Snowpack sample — Rabbit Ears Pass, Jackson County, Colorado, USA (12/17/25, 1:08 PM MST)
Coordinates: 40.387, -106.625
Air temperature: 34 °F
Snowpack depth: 46 cm
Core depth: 10 cm
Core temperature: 30.2 °F
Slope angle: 6°, slope face: 165°
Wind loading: medium
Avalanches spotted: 0
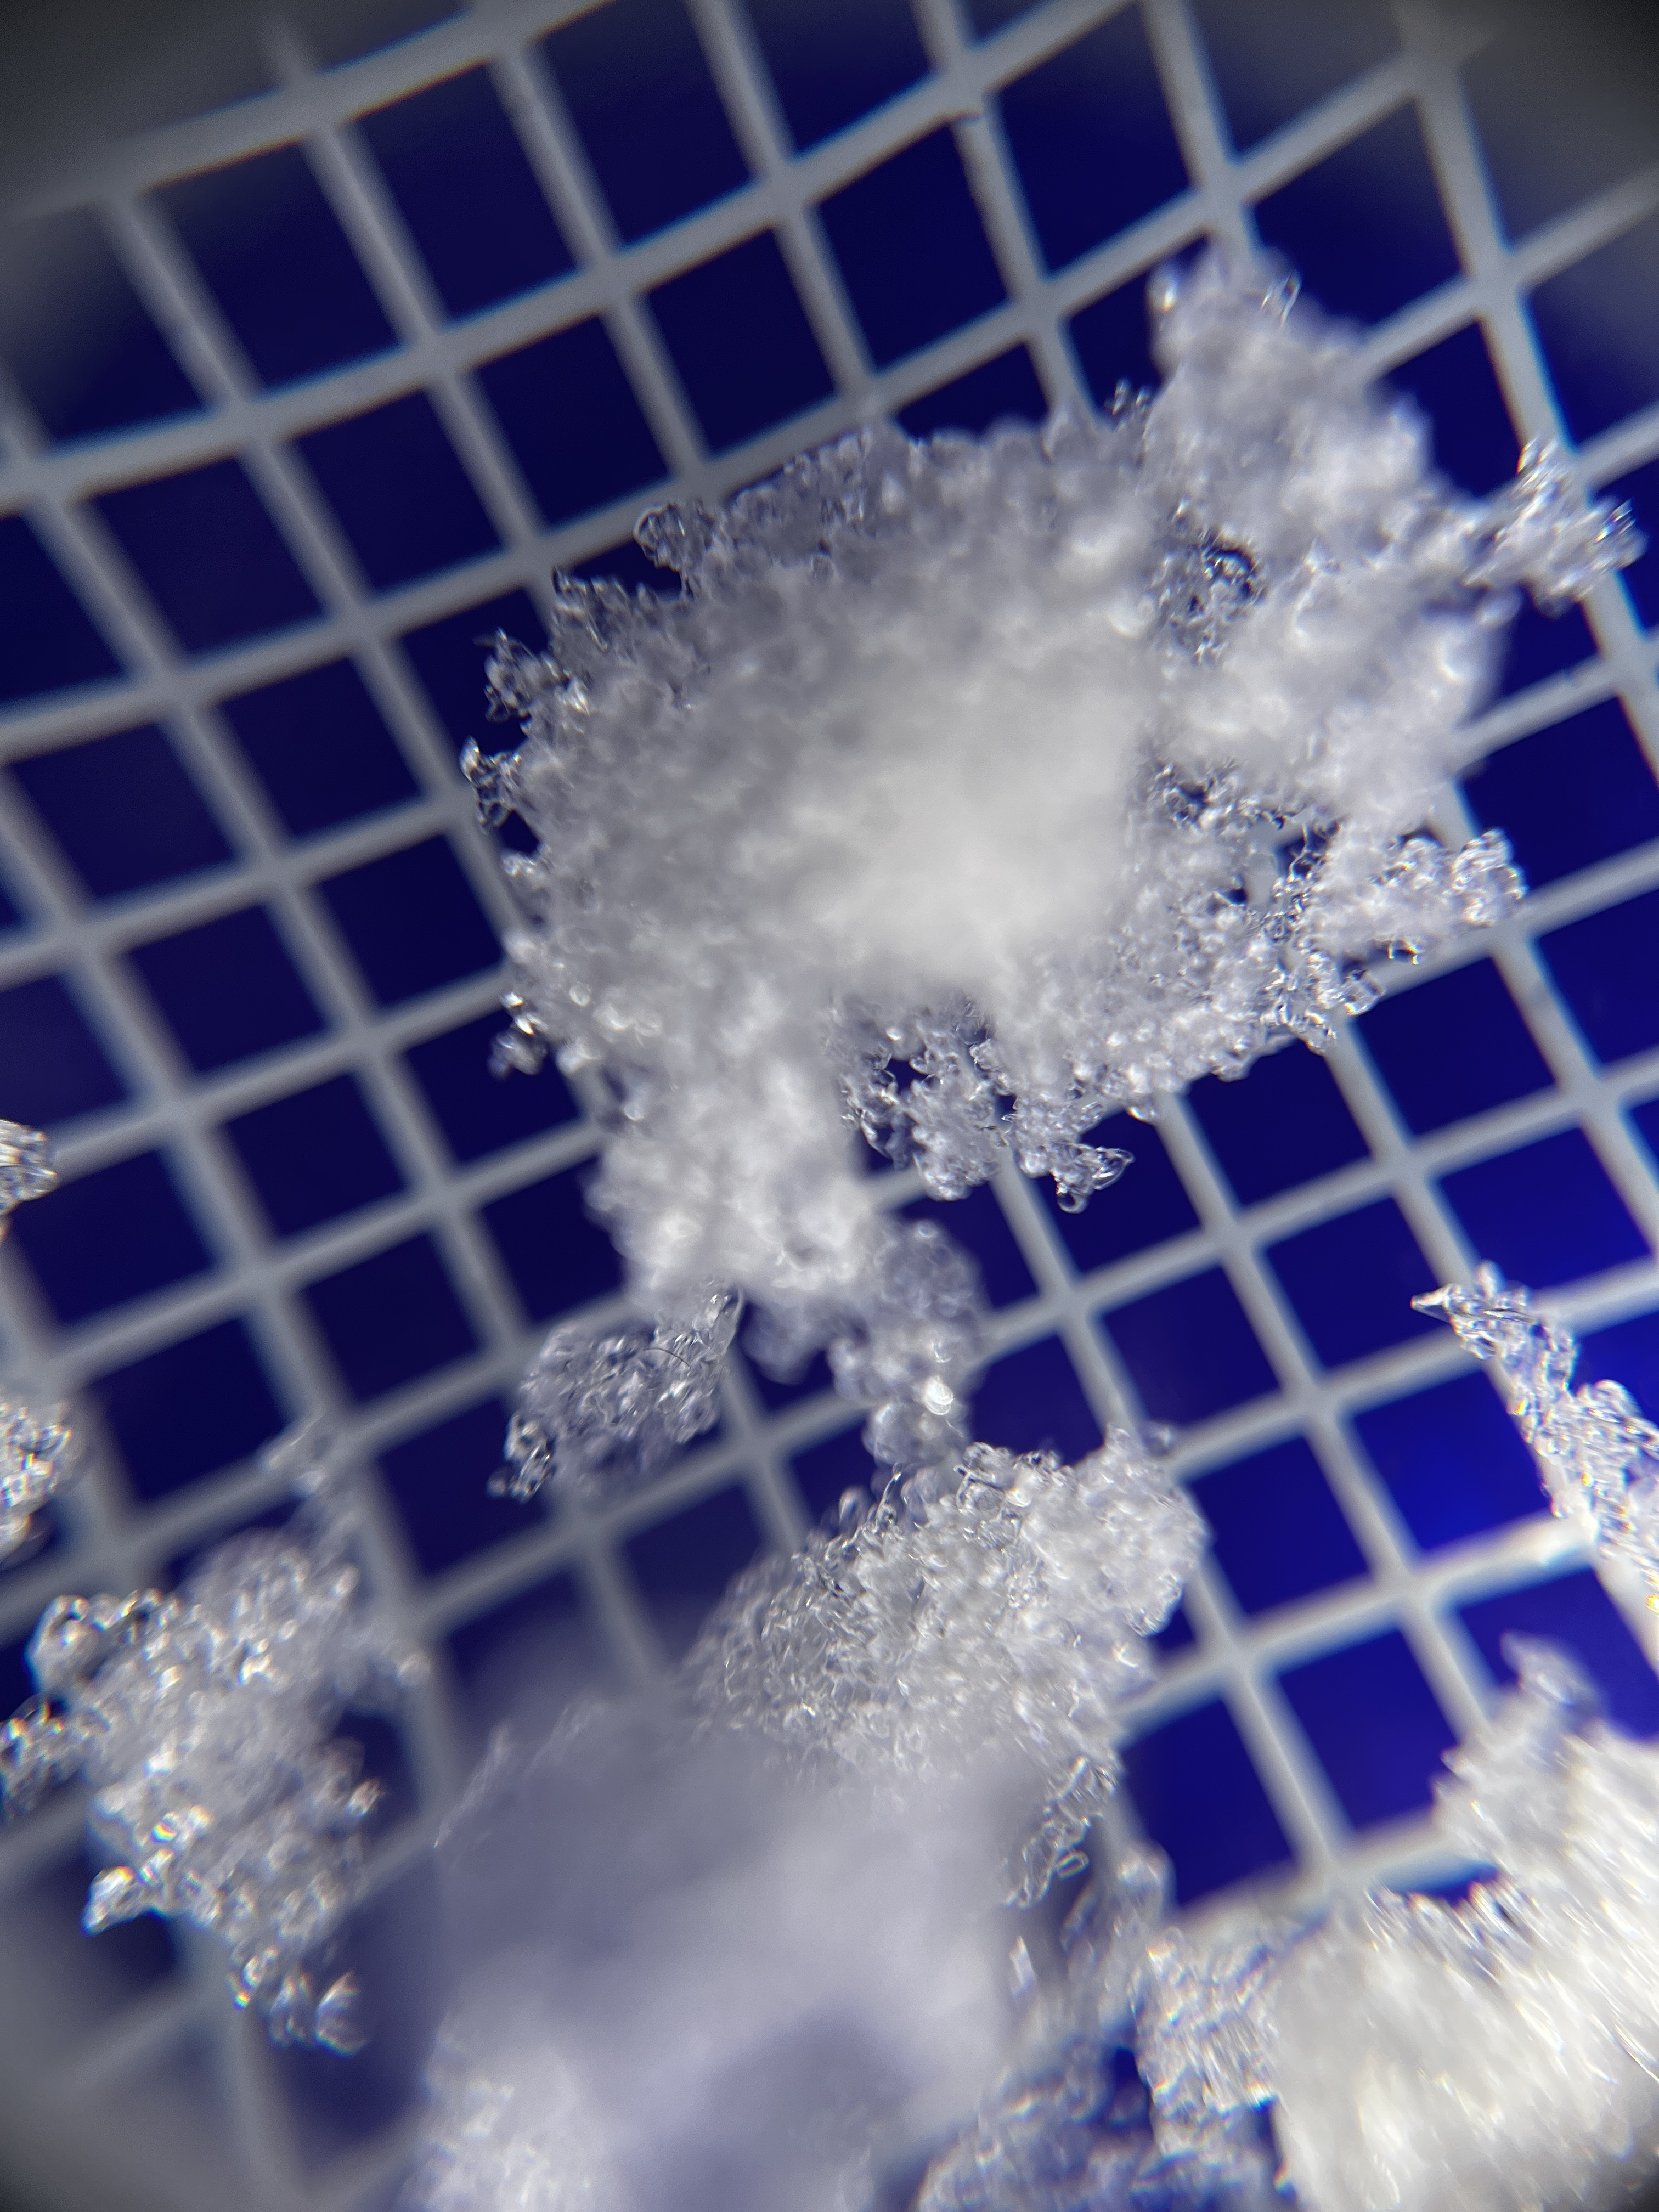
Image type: magnified_profile
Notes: No avalanches spotted nearby, although collected in a meadowy area with minimal risk on this face of the pass.